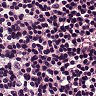
Metastatic tissue present: no